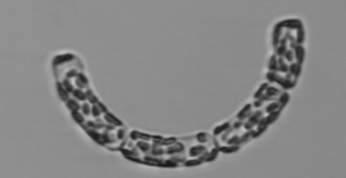
Label: Guinardia_striata